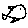
Label: fish